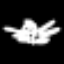
Label: angel